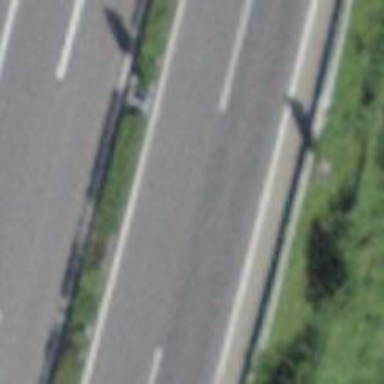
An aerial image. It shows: Asphalt motorway.